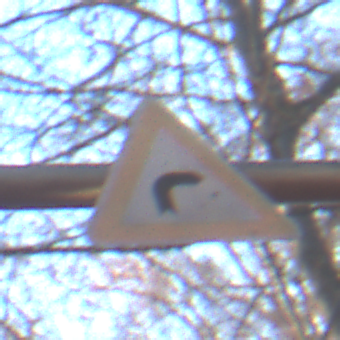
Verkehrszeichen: KurveRechts
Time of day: SunriseSunset
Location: Outdoor (Nature)
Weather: Clear
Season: Autumn
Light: Natural